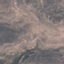
Land use / land cover: HerbaceousVegetation